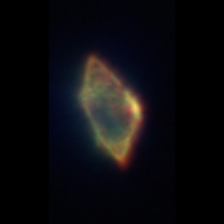
Taxon: Gyrodinium
Group: Dinoflagellates